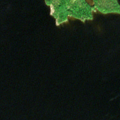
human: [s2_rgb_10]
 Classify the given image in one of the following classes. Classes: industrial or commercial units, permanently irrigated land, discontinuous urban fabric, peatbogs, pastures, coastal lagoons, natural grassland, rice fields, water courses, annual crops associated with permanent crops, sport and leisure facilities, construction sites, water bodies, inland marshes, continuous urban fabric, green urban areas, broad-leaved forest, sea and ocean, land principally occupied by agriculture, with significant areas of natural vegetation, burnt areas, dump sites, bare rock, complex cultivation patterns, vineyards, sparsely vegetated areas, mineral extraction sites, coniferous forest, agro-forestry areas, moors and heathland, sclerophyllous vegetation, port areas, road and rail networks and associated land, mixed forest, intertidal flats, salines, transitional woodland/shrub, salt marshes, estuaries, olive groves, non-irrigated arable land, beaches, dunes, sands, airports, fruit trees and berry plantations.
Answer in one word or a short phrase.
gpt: mixed forest, water bodies